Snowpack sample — Buffalo Mountain, Silverthorne, Colorado, USA (1/25/25, 10:11 AM MST)
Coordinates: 39.6222, -106.1139
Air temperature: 22 °F
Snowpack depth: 110 cm
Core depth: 40 cm
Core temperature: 46.4 °F
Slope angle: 12°, slope face: 102°
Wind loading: high
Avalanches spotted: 0
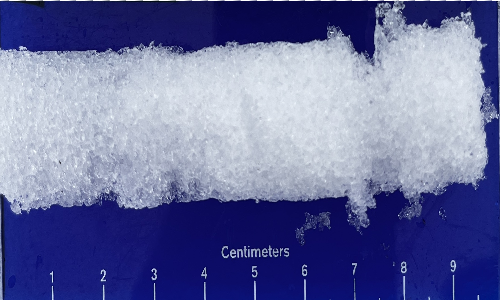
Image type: core
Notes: No avalanches nearby, collected on the outskirts of a fire break 15 meters from the treeline, on way to Buffalo and Red Mountain